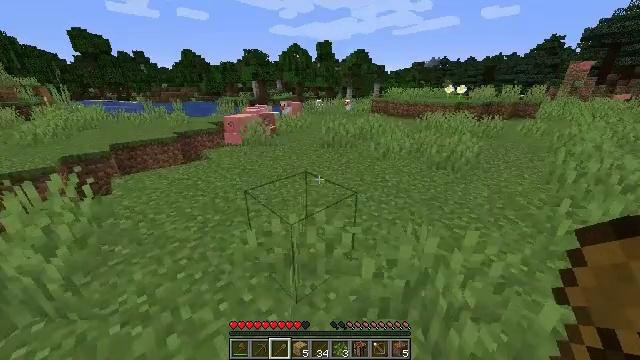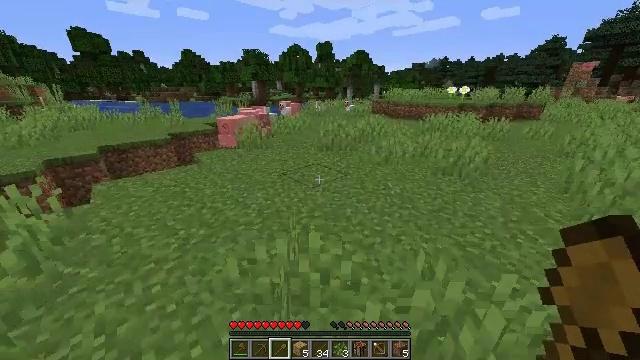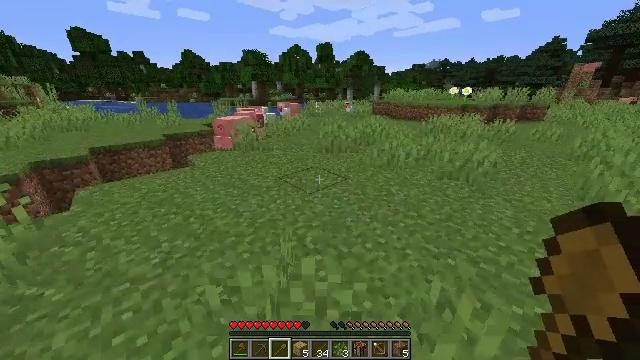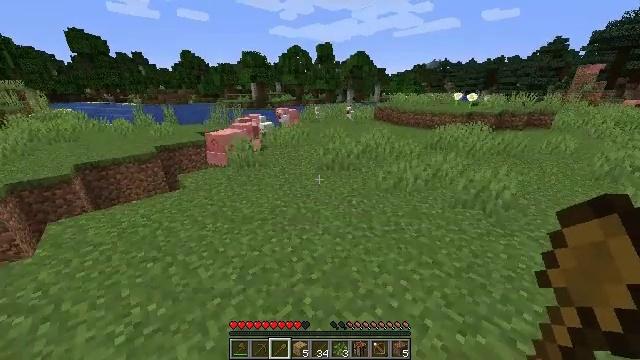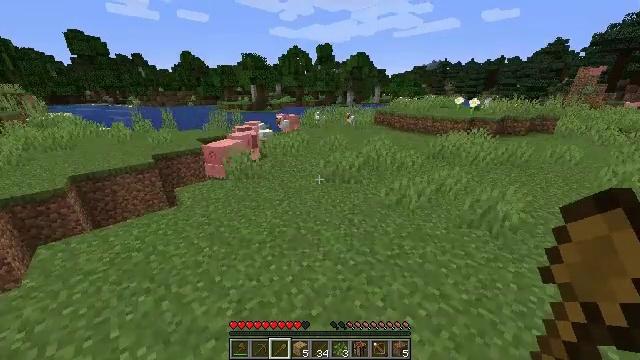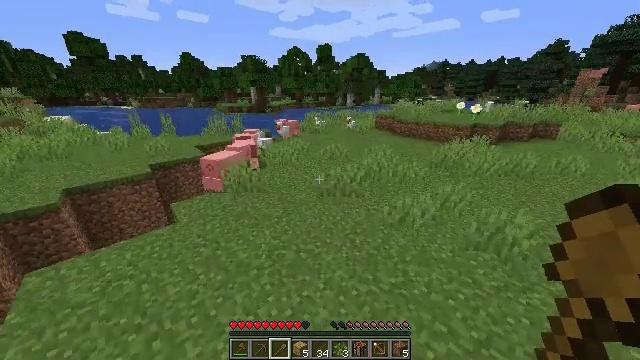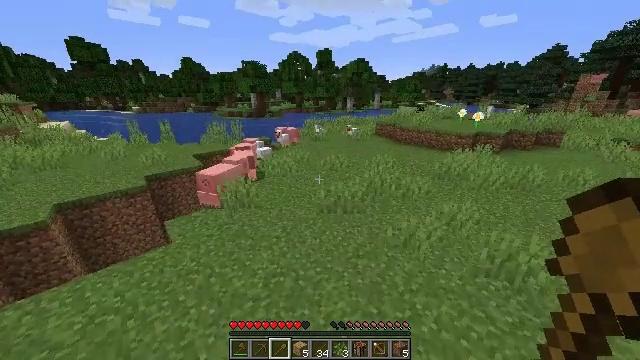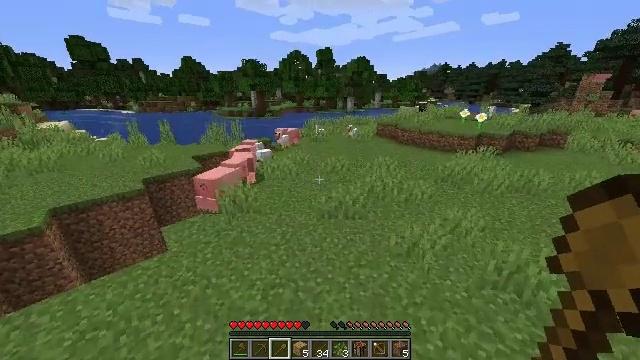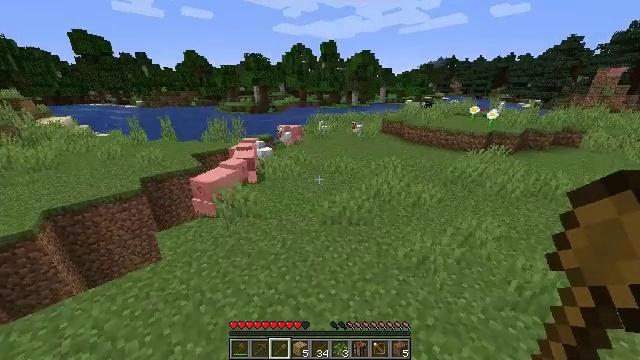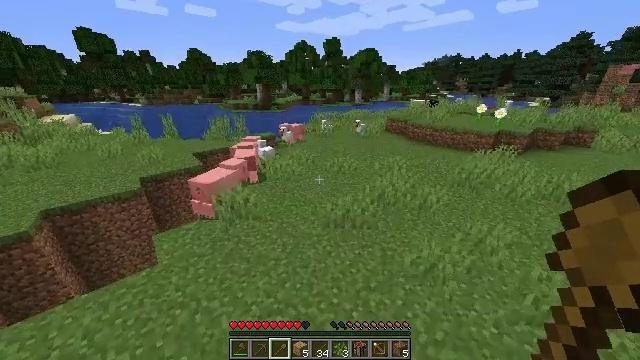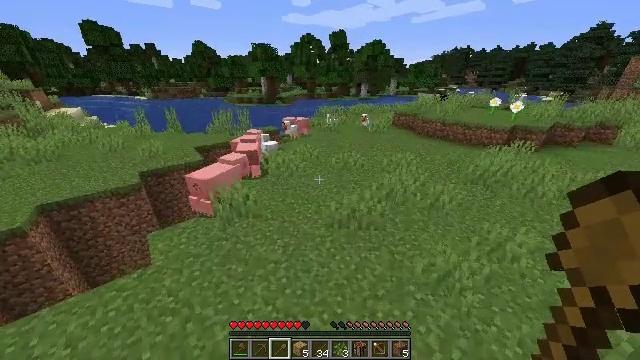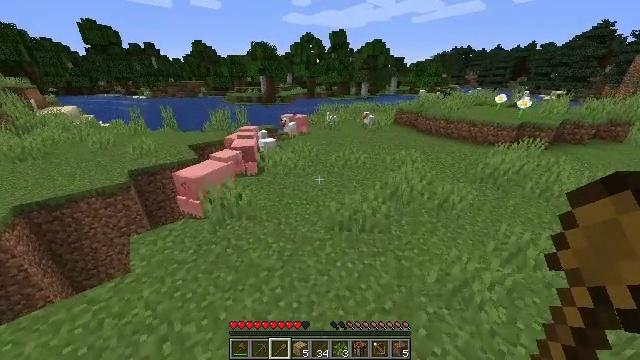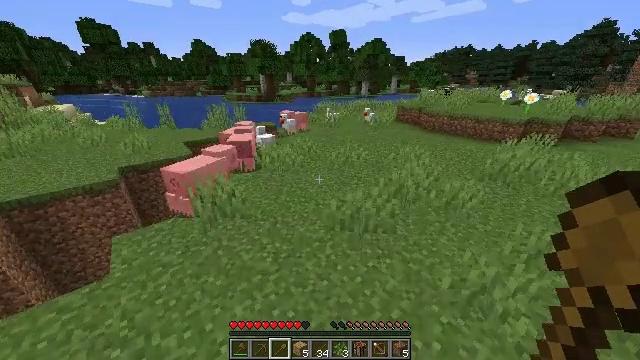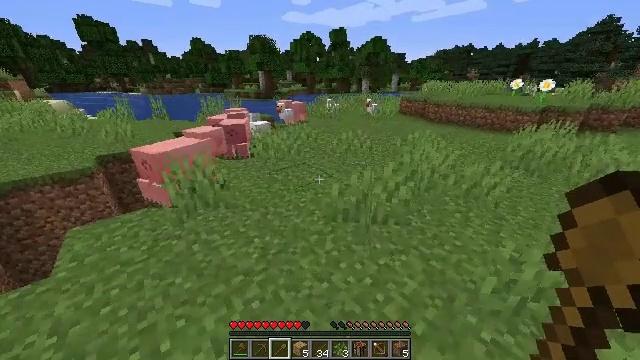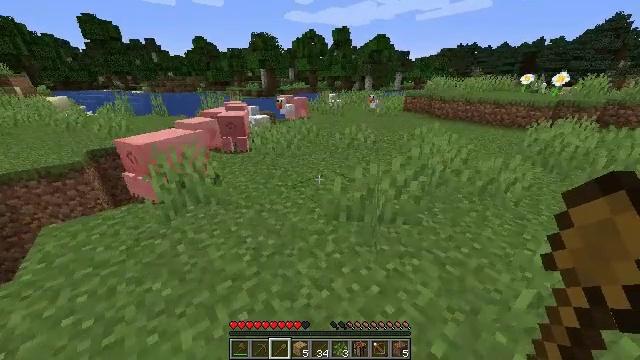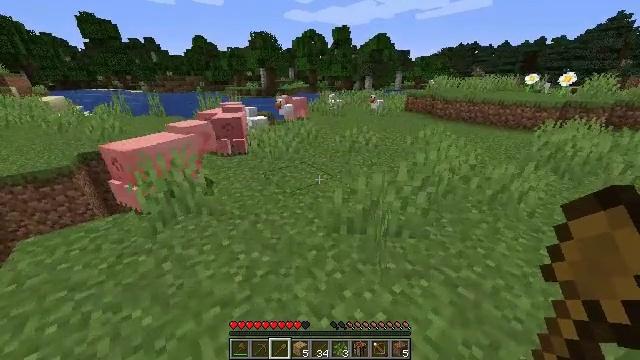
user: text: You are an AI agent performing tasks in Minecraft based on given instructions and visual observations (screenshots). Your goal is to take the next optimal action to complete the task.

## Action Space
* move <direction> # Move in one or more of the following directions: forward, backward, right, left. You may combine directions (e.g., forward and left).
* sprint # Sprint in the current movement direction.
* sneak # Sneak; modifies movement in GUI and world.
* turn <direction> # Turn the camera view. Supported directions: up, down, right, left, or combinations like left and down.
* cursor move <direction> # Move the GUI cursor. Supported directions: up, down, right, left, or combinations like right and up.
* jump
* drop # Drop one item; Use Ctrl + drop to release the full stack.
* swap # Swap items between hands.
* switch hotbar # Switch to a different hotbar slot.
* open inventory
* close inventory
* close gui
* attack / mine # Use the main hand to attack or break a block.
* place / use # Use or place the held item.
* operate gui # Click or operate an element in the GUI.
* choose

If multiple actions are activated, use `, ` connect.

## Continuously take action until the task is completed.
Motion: motion action
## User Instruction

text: Collect the grass from the surface.
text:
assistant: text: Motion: move forward, sprint
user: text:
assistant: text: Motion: move forward, sprint
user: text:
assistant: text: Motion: move forward, sprint, jump
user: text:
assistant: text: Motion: move forward, sprint, jump
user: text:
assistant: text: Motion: move forward, jump
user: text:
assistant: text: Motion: move forward, jump
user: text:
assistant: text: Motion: move forward, jump
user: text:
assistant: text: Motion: move forward, turn down, jump
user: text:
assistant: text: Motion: move forward, jump
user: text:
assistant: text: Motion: move forward, turn left and down, jump
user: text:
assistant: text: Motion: move forward, jump
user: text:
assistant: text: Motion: move forward, jump
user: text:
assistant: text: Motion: move forward, jump
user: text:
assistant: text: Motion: move forward, jump
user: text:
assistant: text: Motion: move forward, jump
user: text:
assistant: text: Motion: move forward, jump
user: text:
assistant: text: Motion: move forward, jump
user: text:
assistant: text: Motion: move forward, jump
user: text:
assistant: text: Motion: move forward, jump
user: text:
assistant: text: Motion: move forward, jump
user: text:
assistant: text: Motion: move forward, jump
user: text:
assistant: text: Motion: move forward, turn left, jump
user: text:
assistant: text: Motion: move forward, turn left, jump
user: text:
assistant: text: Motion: move forward, jump
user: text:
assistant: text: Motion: move forward, jump
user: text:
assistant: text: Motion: move forward, jump
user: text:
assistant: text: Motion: move forward, jump
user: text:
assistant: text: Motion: move forward, jump
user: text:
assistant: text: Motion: move forward, turn down, jump
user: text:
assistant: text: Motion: move forward, turn down, jump